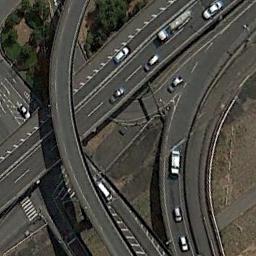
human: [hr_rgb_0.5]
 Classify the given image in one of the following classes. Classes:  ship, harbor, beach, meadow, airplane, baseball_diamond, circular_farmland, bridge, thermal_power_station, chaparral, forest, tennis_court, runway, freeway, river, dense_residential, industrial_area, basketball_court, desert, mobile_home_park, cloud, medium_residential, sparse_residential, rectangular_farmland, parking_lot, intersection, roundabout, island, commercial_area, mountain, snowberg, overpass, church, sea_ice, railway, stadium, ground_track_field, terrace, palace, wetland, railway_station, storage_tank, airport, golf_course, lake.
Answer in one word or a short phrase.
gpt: overpass